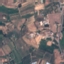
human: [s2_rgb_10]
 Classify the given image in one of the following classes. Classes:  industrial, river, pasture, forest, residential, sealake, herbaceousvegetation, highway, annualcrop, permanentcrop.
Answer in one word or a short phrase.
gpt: PermanentCrop